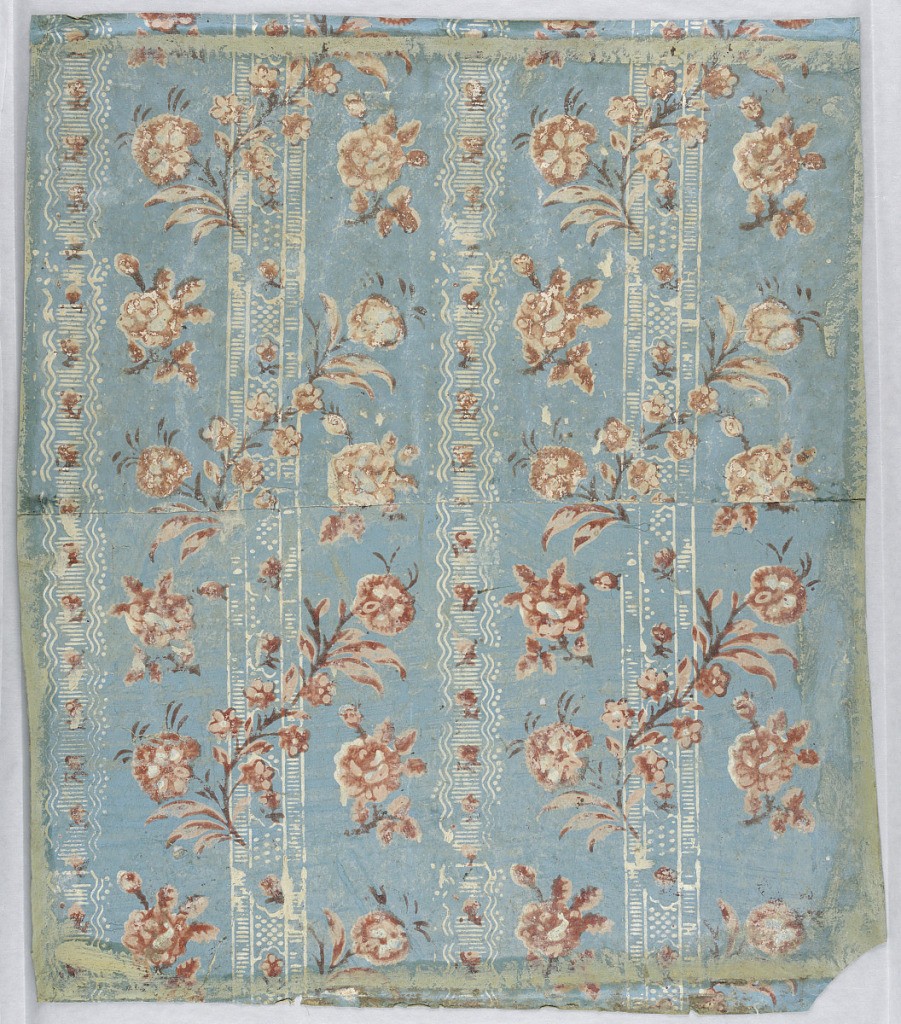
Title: Sidewall
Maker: Jean-Baptiste Réveillon, French, 1725–1811
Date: ca. 1780
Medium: Block-printed on handmade paper
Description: Design simulating ribbon-like brocade, with vertical stripes of white line-work and vertical rows of pink flowers, singly and in sprays. Vertical rectangle.